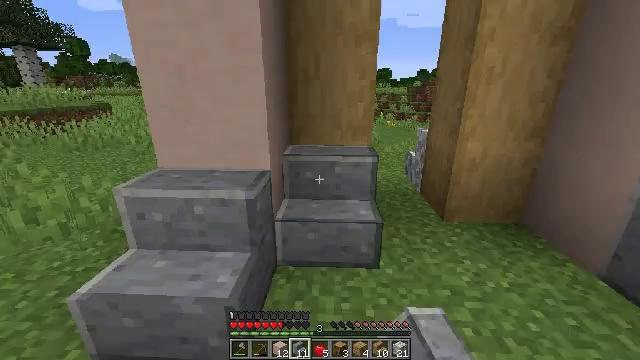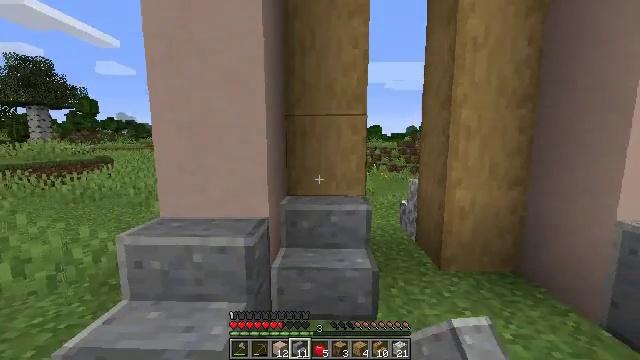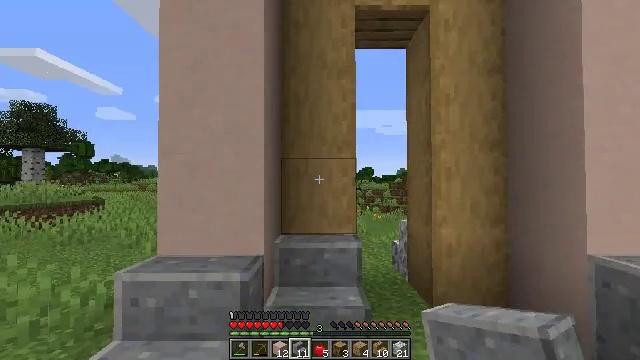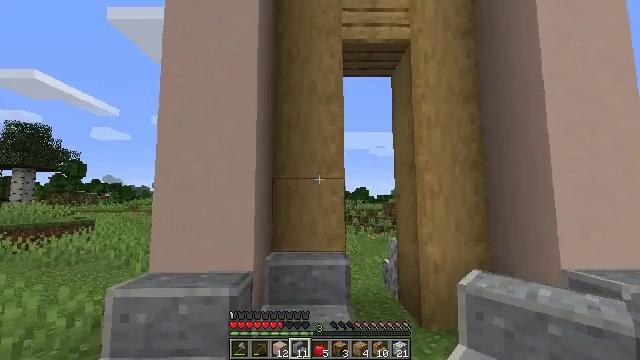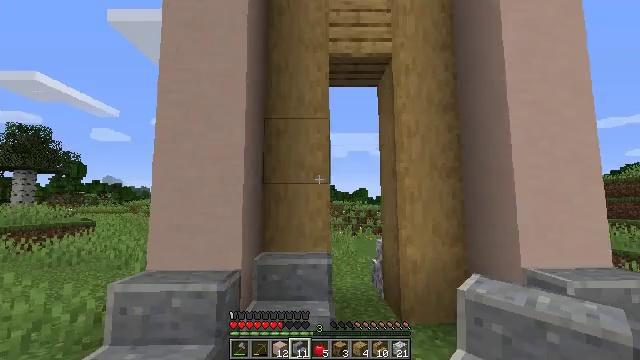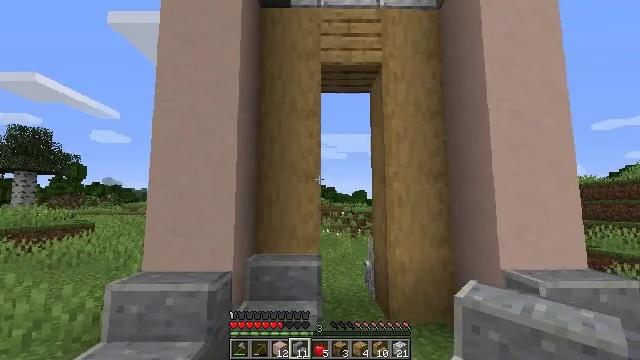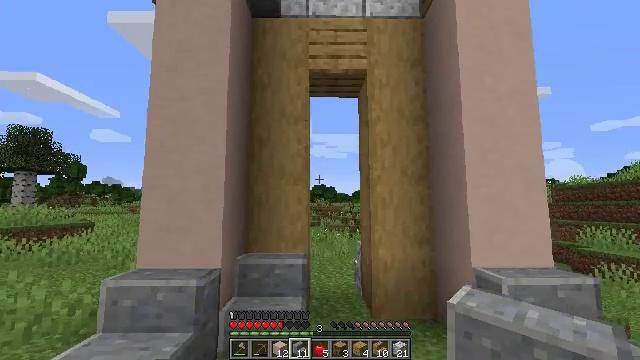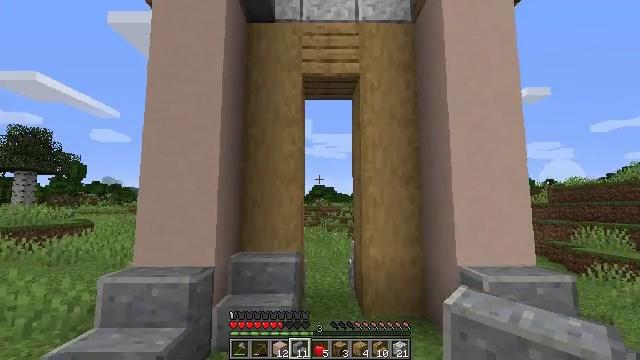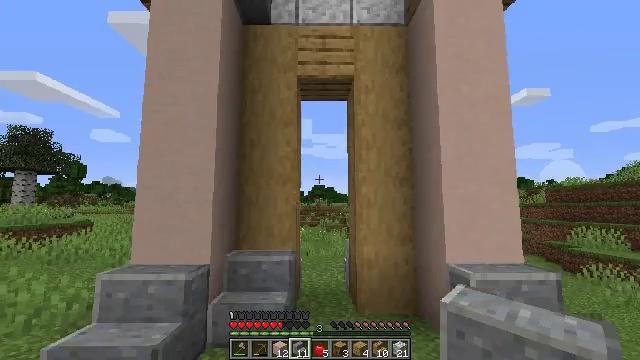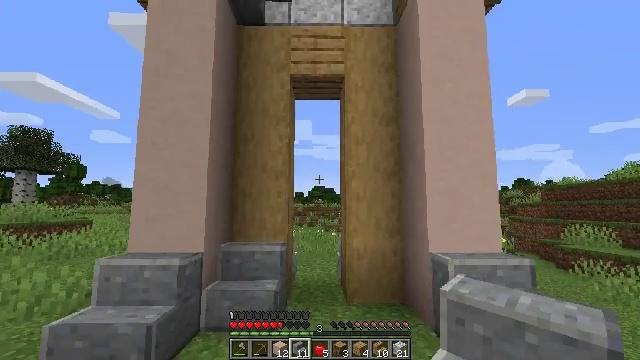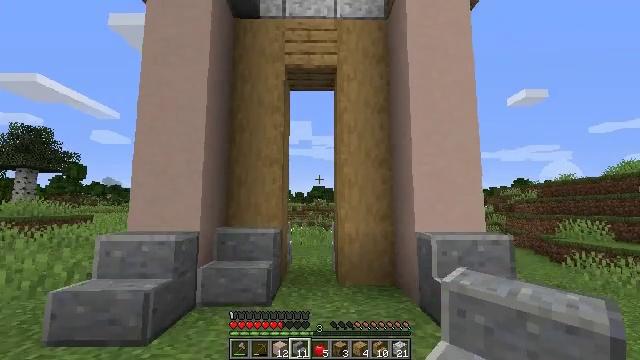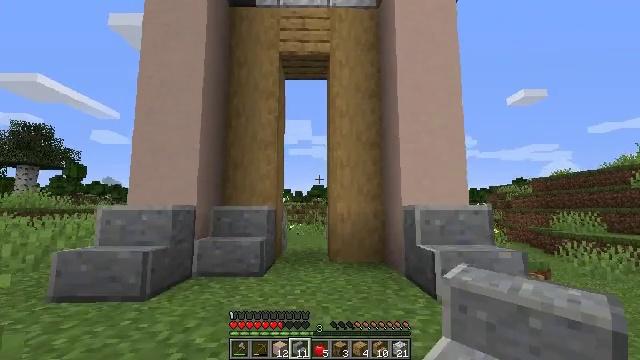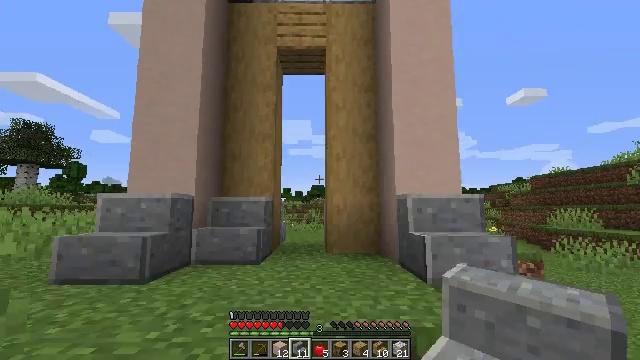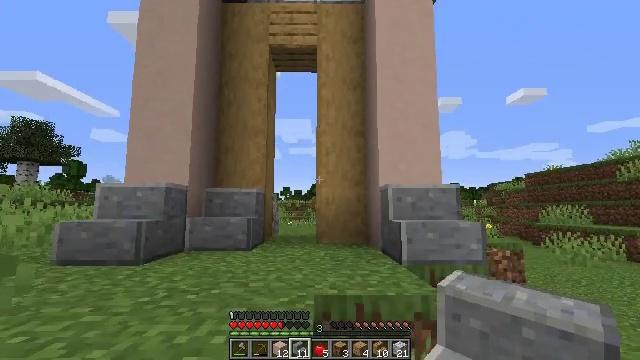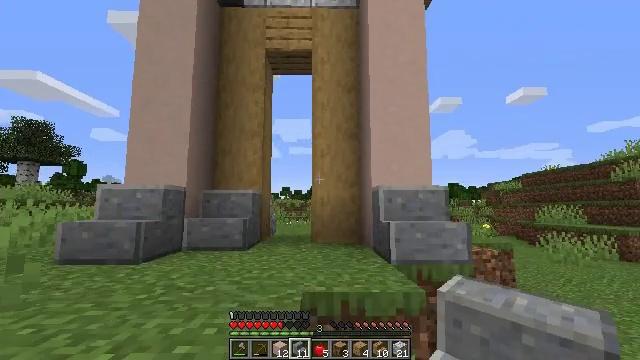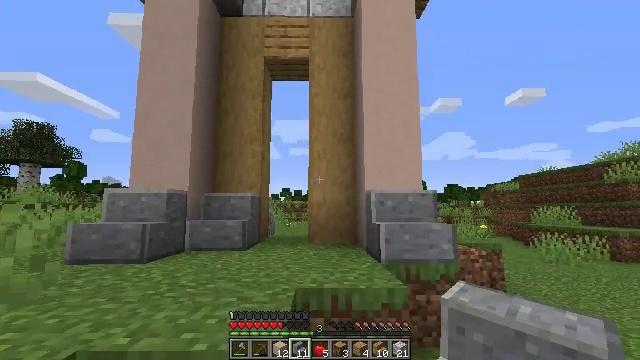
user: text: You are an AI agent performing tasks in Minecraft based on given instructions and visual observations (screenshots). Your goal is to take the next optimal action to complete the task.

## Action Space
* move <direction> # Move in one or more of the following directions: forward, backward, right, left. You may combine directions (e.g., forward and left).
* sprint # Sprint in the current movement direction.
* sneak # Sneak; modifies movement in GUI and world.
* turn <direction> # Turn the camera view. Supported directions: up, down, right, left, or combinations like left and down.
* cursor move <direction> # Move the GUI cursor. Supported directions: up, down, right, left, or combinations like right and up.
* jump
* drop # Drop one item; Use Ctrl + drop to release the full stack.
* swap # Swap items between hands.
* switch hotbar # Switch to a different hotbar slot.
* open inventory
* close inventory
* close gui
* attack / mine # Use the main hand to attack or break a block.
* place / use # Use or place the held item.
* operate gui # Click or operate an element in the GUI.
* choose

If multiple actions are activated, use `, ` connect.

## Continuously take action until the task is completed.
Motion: motion action
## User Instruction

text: Mine polished andesite stairs
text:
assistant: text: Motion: move back, turn right and up
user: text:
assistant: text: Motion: move back and move right, turn right and up
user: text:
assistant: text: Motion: move back and move right, turn right and up
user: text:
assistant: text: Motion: move back and move right
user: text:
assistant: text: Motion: move back and move right
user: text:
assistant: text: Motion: move back and move right
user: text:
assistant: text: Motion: move back and move right
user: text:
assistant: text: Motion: move back and move right
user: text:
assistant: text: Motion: move back and move right
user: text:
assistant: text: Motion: move back and move right
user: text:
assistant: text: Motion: move back and move right
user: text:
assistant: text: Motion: move back and move right
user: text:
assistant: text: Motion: move back and move right
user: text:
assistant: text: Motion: move back
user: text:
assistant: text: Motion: move back
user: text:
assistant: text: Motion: move back, turn left and up
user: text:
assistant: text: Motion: turn left and up
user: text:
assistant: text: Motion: turn left and up
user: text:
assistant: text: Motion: no_op
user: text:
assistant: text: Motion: move forward
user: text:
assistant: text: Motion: move forward
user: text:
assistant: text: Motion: move forward
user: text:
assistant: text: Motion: move forward
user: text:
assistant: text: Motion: move forward
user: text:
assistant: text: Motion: move forward, turn down
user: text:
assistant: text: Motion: move forward, turn left and down
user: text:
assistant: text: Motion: move forward, turn left and down
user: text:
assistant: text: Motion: move forward, turn left and down, switch to hotbar 2
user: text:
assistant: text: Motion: move forward, turn down, switch to hotbar 2
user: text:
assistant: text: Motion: move forward, turn down, switch to hotbar 2